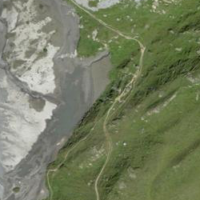
EUNIS habitat code: 26
Species observed at this site:
Viola calcarata
Geum montanum
Bartsia alpina